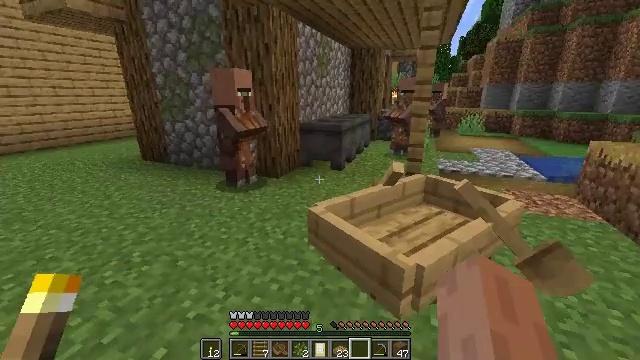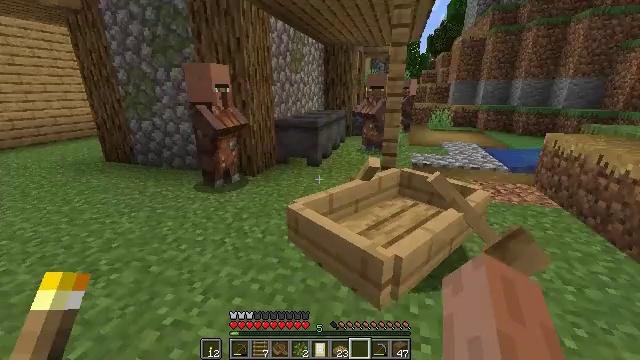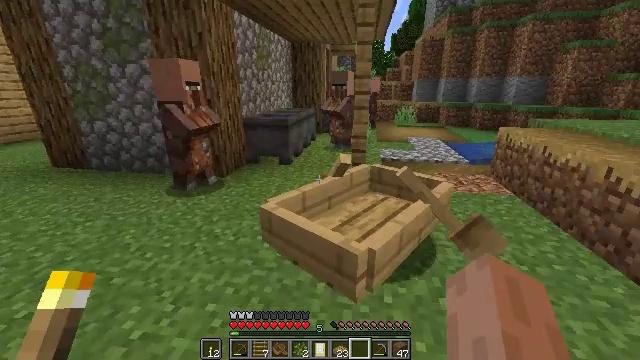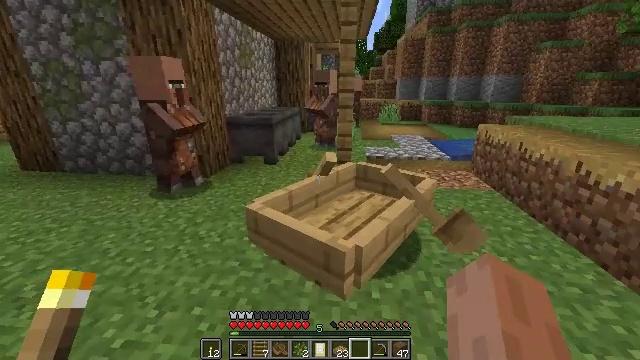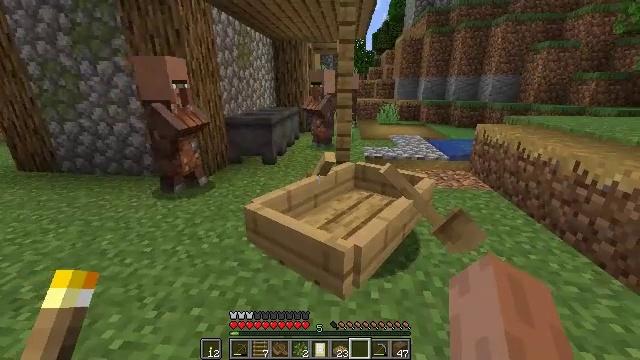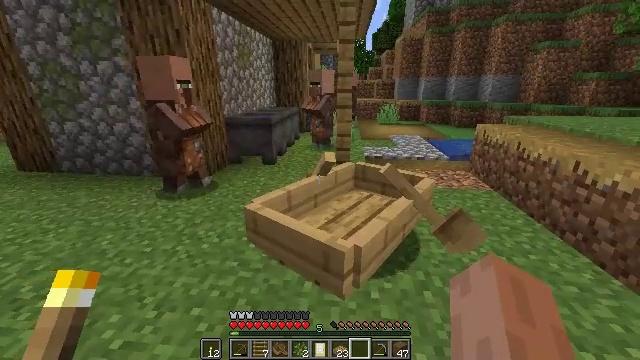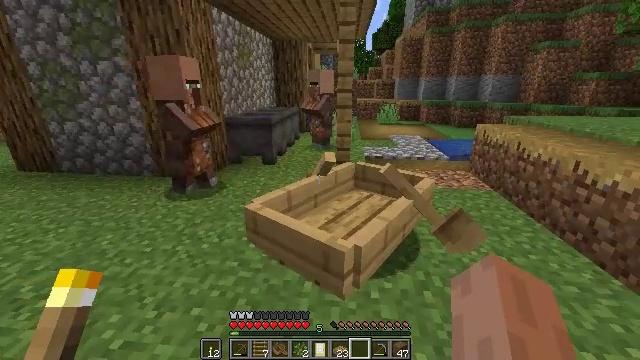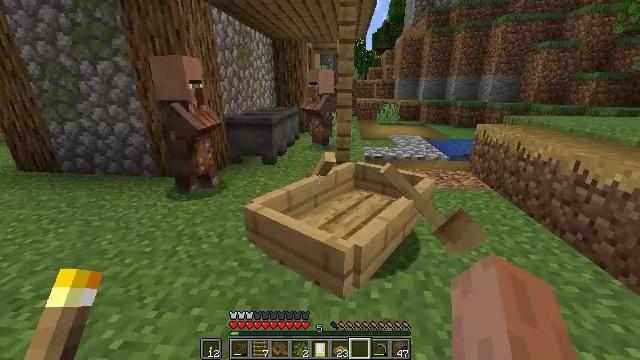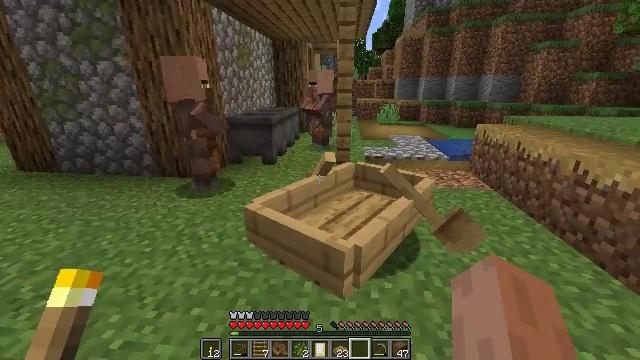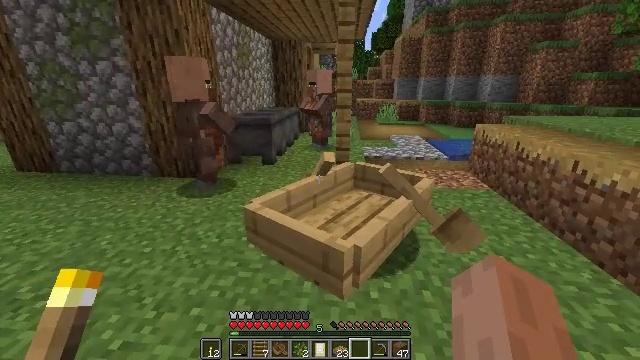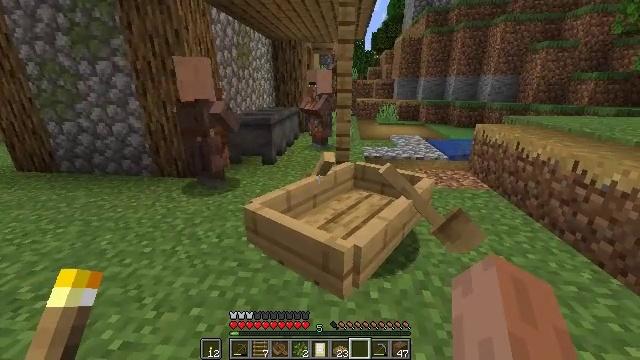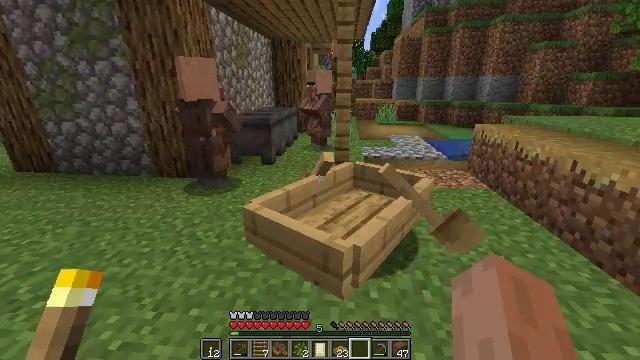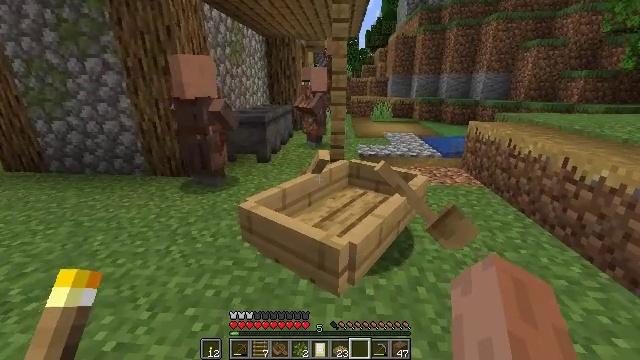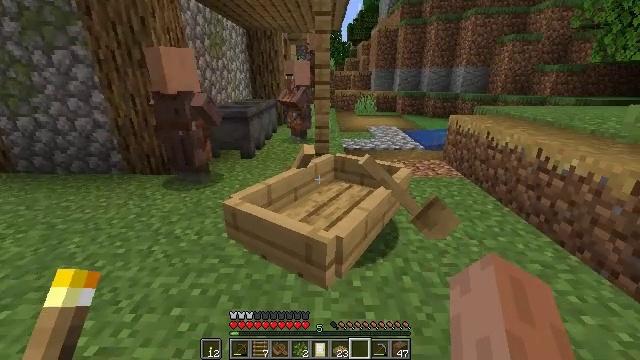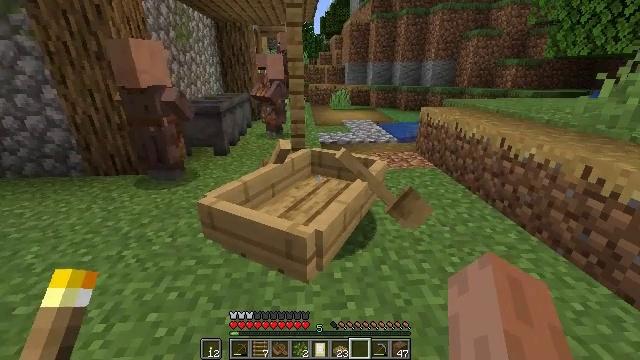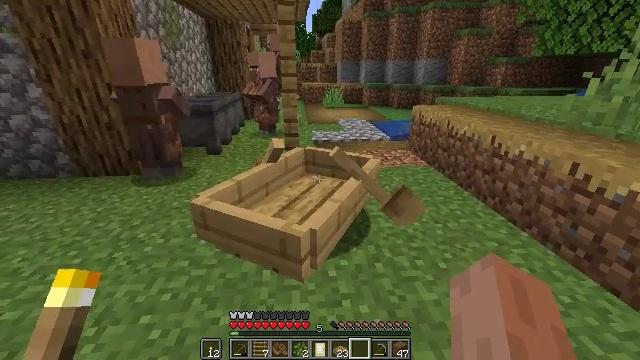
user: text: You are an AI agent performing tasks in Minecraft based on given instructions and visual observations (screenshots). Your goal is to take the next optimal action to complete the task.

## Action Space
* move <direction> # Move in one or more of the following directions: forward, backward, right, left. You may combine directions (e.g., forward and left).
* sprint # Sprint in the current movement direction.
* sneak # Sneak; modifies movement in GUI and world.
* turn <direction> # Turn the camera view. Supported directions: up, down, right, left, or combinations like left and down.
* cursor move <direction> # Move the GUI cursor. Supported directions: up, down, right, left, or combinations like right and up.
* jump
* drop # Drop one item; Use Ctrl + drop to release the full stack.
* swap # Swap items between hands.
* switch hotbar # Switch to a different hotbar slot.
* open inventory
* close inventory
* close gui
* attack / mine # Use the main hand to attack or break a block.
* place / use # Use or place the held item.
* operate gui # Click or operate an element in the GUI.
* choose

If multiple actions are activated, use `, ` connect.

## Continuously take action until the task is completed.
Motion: motion action
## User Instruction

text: Break the cauldron to collect it.
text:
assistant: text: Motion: turn right
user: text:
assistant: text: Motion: turn right
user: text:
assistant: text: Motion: turn right
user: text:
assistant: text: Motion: no_op
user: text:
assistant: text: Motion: no_op
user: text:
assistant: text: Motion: no_op
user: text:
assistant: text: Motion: no_op
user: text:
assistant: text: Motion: no_op
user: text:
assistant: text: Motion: no_op
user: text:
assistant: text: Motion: no_op
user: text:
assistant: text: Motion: no_op
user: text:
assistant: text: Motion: turn right
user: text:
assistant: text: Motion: turn right and down
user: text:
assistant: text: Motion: turn right and down
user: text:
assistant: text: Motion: turn right
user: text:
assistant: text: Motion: no_op
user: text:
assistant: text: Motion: no_op
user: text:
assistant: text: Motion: no_op
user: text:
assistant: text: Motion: no_op
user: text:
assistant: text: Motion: no_op
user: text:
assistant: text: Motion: no_op
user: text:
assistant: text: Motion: no_op
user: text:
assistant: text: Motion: no_op
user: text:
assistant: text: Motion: no_op
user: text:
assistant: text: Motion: no_op
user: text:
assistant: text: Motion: no_op
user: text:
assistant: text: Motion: no_op
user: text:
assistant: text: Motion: no_op
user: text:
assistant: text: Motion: no_op
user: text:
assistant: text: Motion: no_op